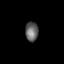
Tissue: lung
Cell type: Epithelial cells
Senescence score: 0.2321
Nuclear area (px): 248
Mean DAPI intensity: 99.383